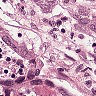
Metastatic tissue present: yes